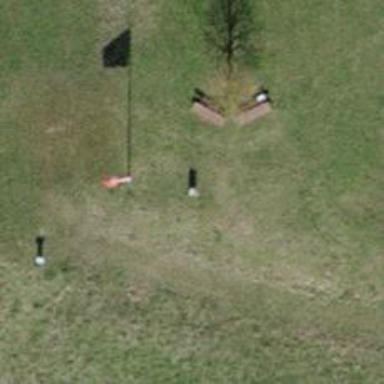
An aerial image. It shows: Stone memorial with historic significance.